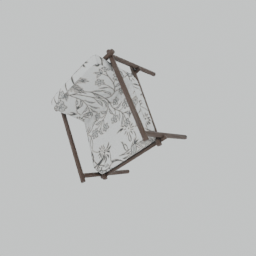
Label: furniture